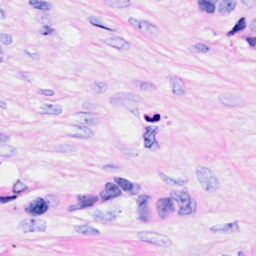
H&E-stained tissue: Breast